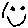
Label: smiley face